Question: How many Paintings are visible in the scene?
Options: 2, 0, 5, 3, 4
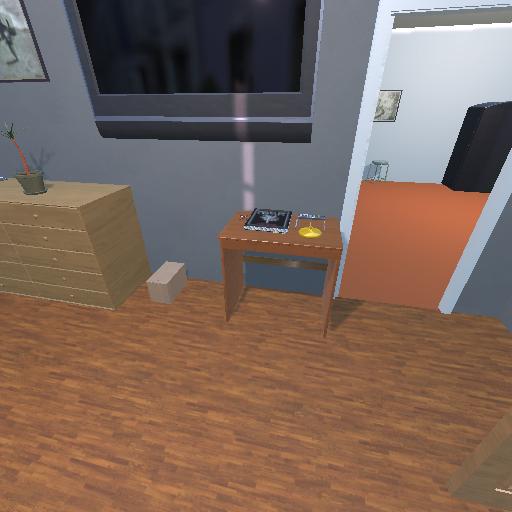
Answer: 2